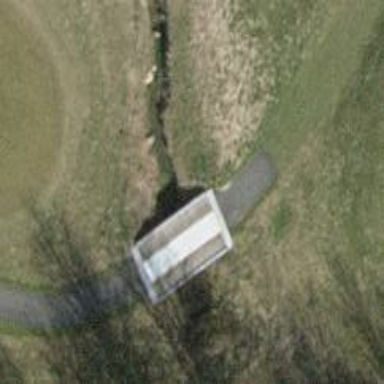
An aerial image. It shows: Path on bridge.